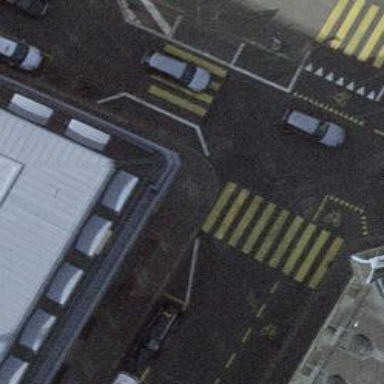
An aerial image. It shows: Sidewalk with asphalt surface and the kerb on the right.